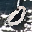
Label: 0